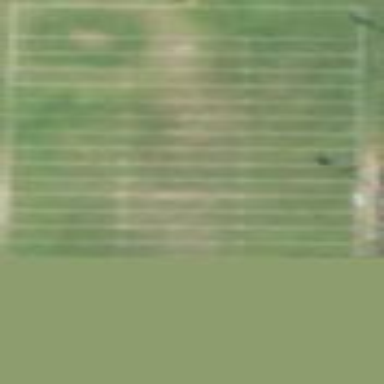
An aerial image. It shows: Pitch for American football.